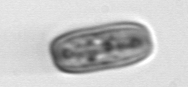
Label: Ephemera